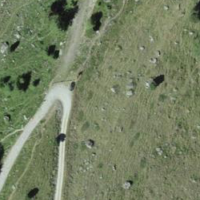
EUNIS habitat code: 26
Species observed at this site:
Campanula barbata